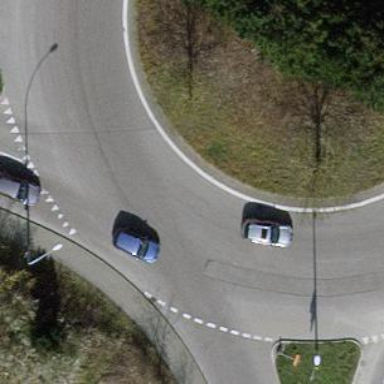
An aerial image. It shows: Roundabout on primary highway.